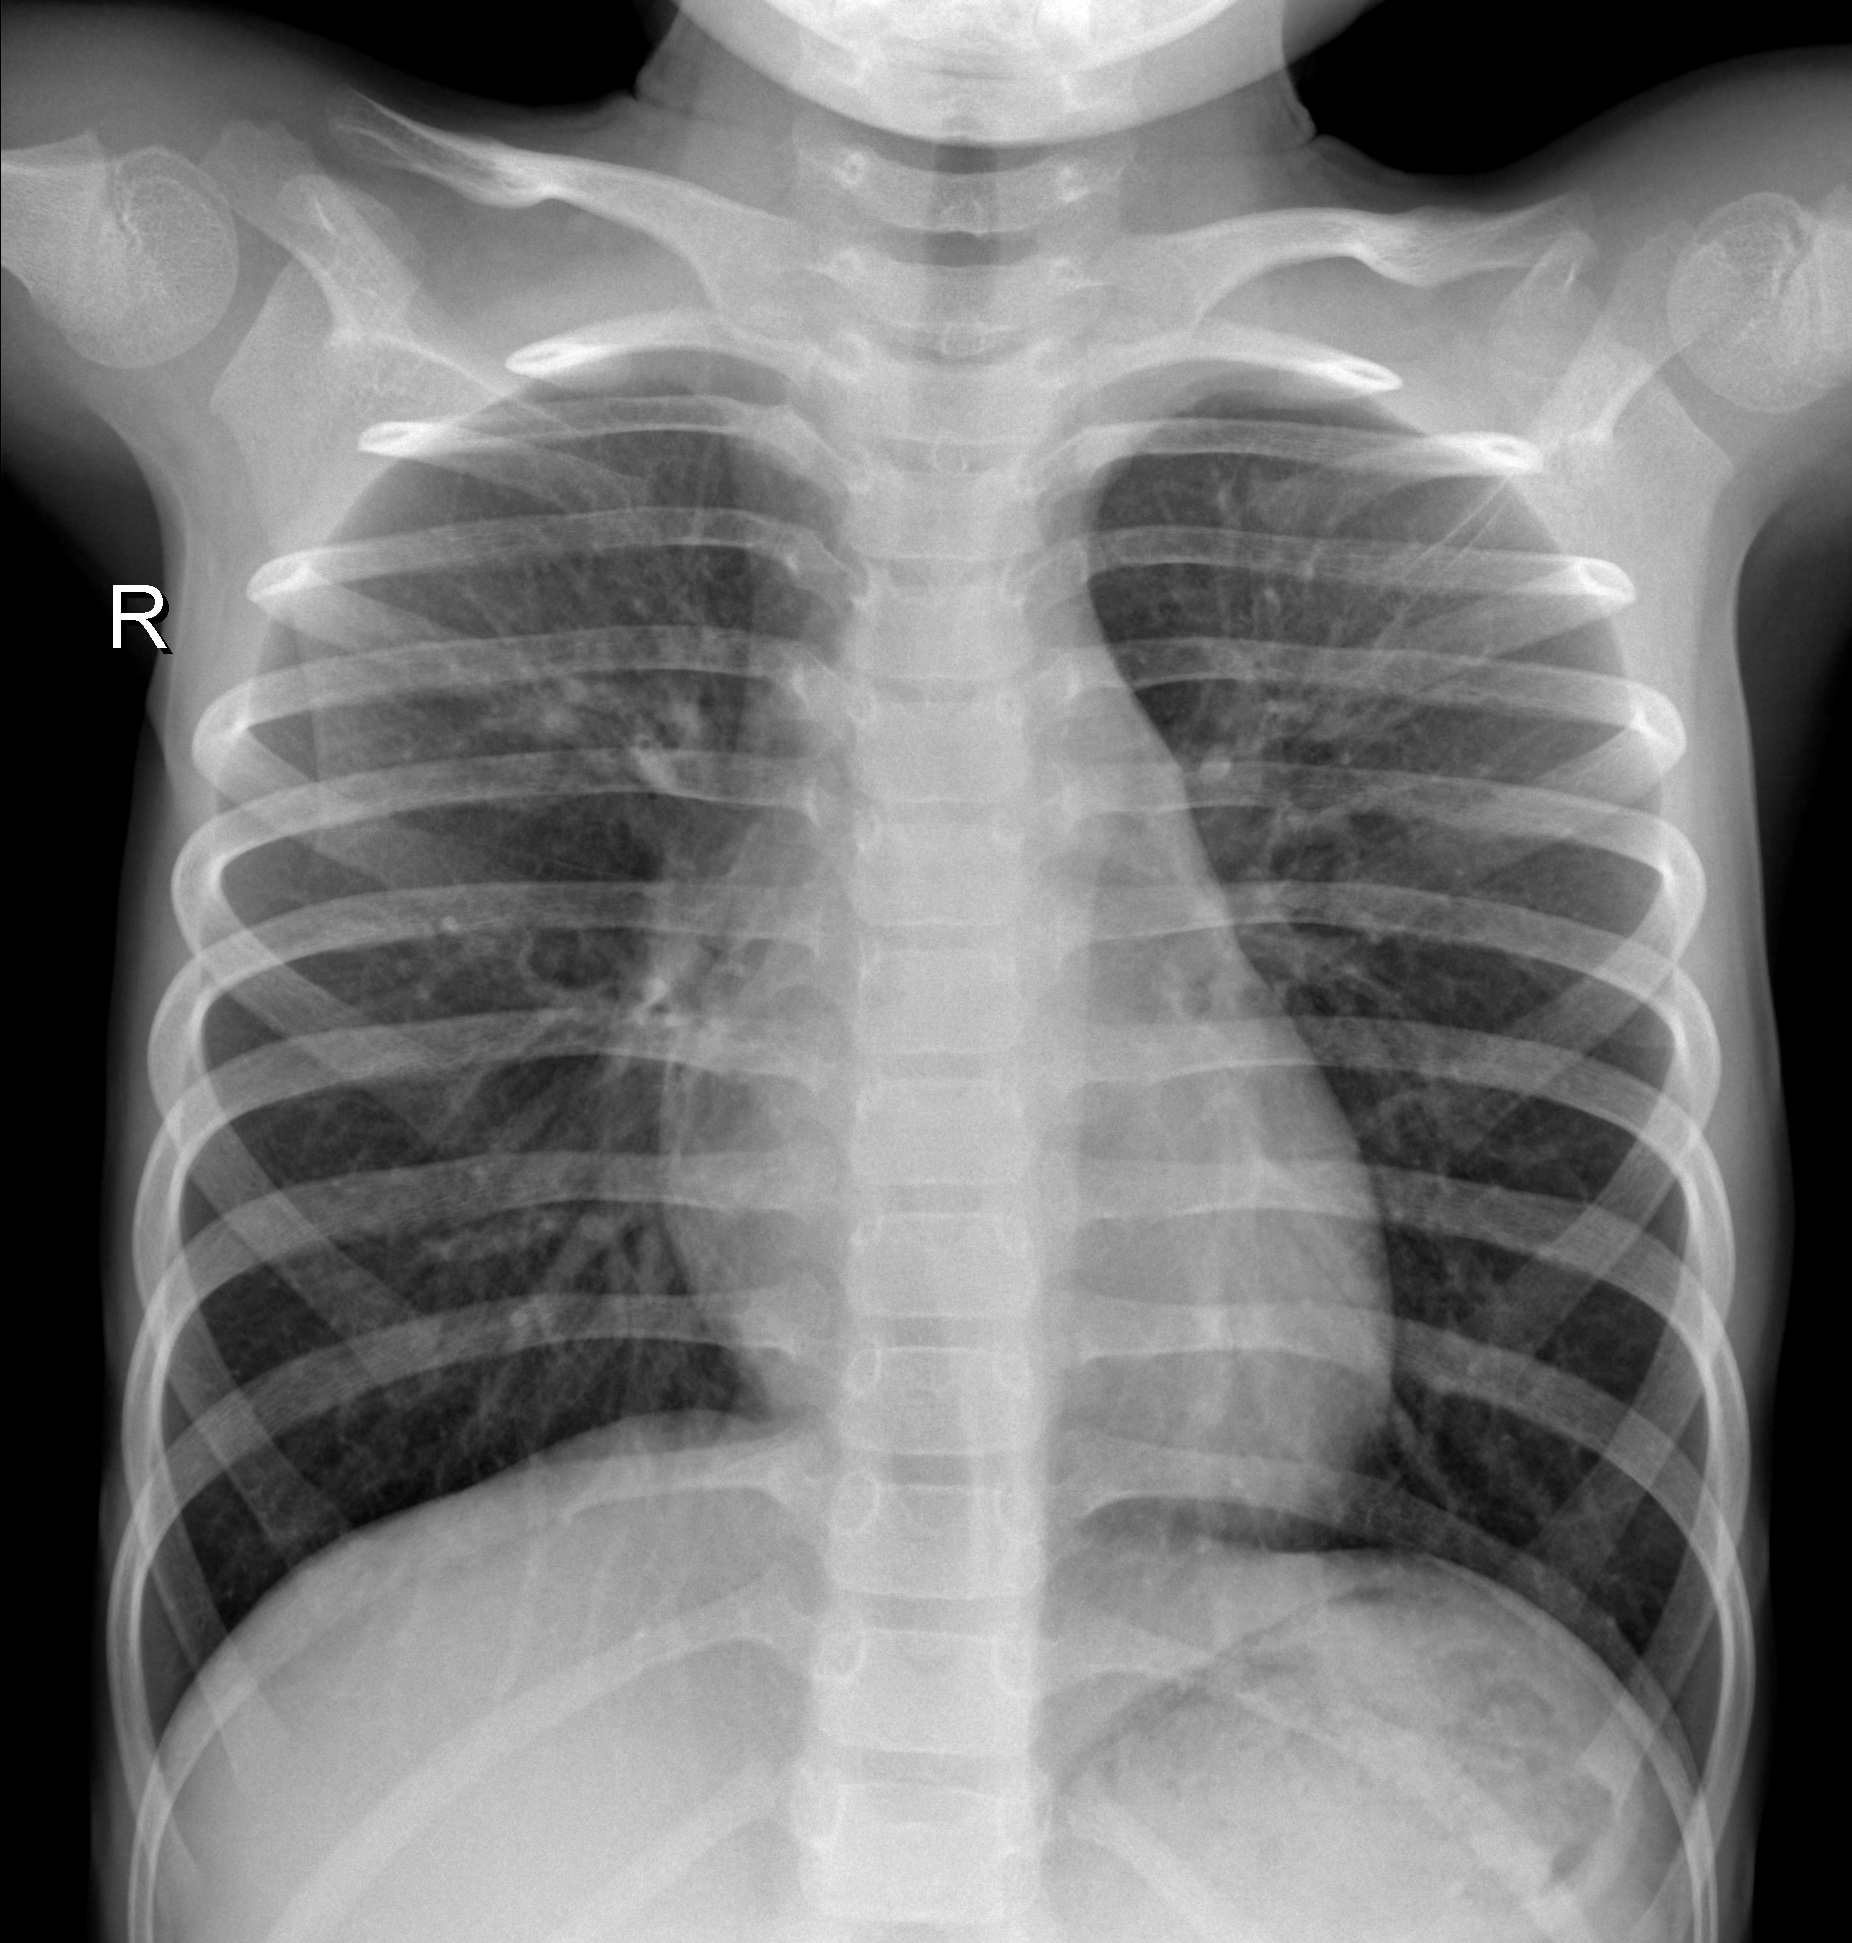
Diagnosis: NORMAL